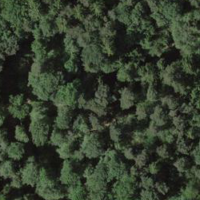
EUNIS habitat code: 41
Species observed at this site:
Dryocopus martius